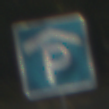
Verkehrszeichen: Parkhaus
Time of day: MorningAfternoon
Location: Outdoor (Suburban)
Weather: Clear
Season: NotSpecified
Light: Natural